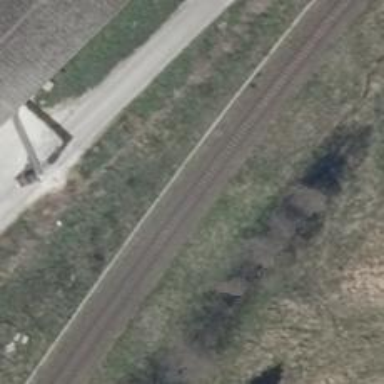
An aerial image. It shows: Railway track.